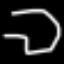
Label: octagon